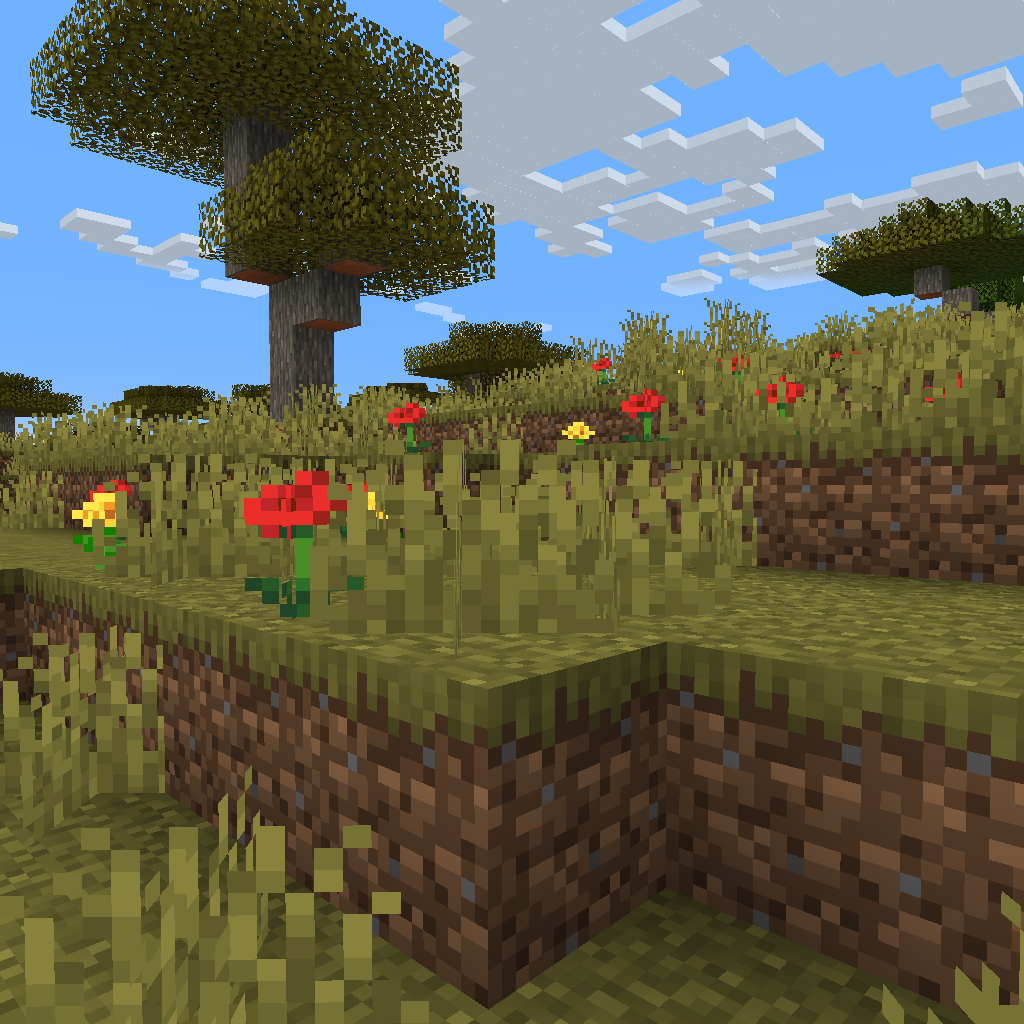
red and yellow flowers in the savanna